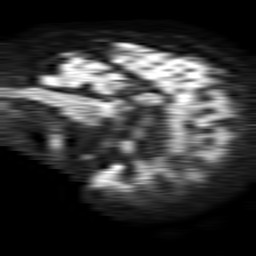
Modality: TRACE
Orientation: sagittal
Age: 83
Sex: female
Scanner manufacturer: philips
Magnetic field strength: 1.5 T
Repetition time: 4.6 s
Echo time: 0.08517 s